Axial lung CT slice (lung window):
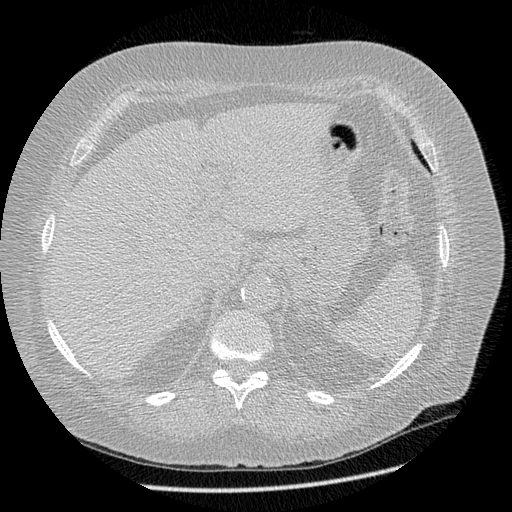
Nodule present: no